Interaction volume radius: 5 \u00c5
Interaction volume height: 30 \u00c5
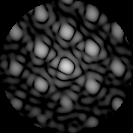
Disorder parameter: 0.2389